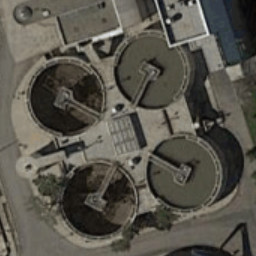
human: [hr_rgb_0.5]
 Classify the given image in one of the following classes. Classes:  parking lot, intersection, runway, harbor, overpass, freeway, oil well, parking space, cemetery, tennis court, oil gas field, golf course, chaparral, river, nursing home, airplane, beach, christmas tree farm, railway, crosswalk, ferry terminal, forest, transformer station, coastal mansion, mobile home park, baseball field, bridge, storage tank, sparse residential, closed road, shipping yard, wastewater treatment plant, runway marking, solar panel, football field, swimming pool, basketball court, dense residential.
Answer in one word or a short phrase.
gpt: wastewater treatment plant